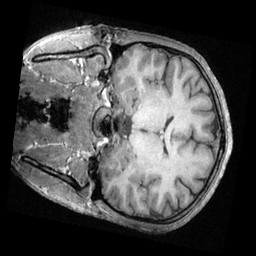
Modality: T1w
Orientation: coronal
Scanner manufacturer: ge
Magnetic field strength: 3 T
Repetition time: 0.00716 s
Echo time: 0.002628 s